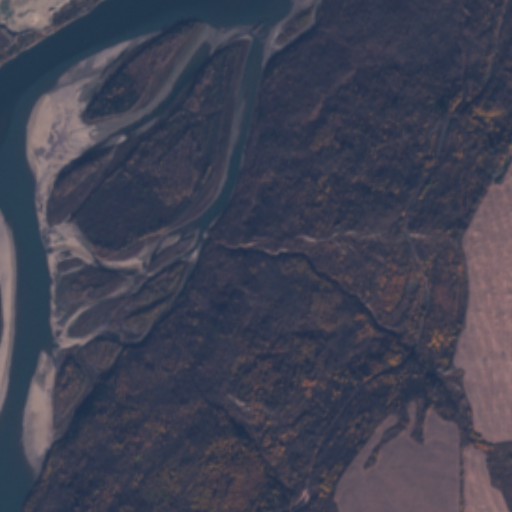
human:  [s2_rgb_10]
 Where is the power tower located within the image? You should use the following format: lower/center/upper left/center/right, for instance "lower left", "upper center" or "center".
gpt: The power tower is located in the right of the image.
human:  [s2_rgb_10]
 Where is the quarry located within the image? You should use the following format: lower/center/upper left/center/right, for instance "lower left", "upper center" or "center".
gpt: The quarry is located in the upper left of the image.
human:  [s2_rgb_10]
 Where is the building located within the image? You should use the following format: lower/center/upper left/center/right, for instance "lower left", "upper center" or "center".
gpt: There is no building in the image.